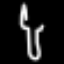
Label: fork